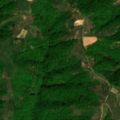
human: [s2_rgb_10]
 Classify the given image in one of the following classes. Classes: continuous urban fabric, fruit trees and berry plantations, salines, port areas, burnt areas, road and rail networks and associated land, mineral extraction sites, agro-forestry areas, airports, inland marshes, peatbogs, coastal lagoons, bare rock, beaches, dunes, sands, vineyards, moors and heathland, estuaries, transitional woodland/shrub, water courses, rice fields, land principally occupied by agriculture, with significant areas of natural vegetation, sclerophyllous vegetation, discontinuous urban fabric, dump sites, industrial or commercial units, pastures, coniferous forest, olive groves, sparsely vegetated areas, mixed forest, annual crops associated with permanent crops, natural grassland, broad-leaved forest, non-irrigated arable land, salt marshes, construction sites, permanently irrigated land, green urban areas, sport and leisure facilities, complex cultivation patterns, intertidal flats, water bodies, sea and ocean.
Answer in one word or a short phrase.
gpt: pastures, complex cultivation patterns, broad-leaved forest